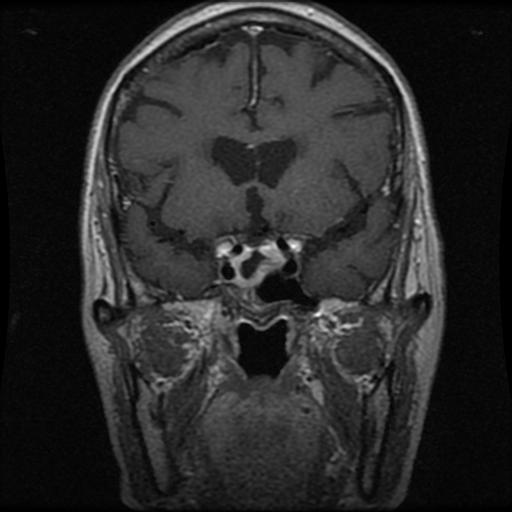
Label: pituitary